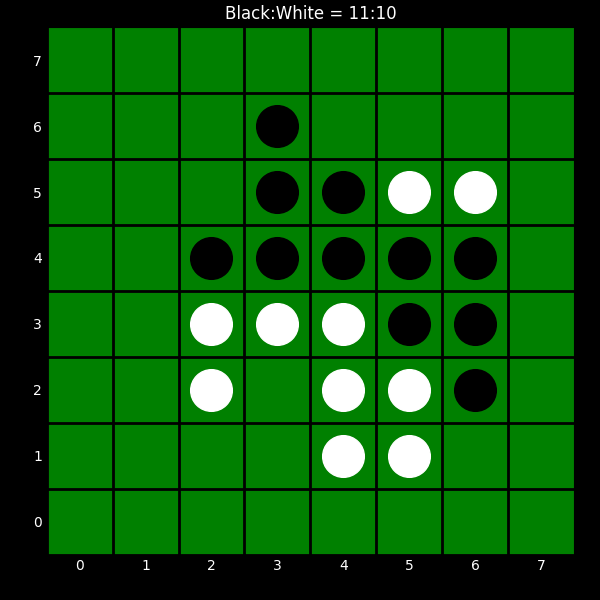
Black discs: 11
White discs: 10